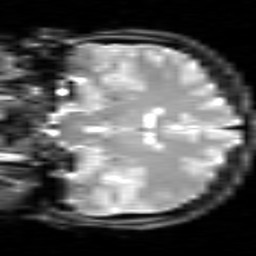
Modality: inplaneT2
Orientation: coronal
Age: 24
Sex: female